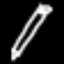
Label: pencil